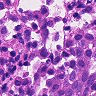
Metastatic tissue present: yes